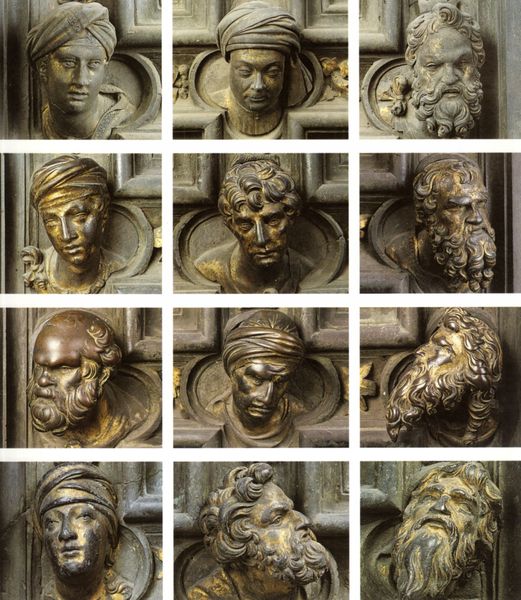
Titel: Nordtür
Künstler: Lorenzo Ghiberti
Standort: Florenz, Baptisterium (EU - I - Toskana)
Schlagwörter: kopf, mann, bewegung, grau, haar, holz, hut, köpfe, mund, männer, nase, ohr, stirn, tür, blick, gebäude, bart, bärte, gesichter, mütze, augen, böse, gesicht, rahmen, stein, hals, kirche, gold, haare, gotik, locken, kopfbedeckung, ecke, bogen, dekoration, detail, glatze, ornamente, metall, bronze, wange, tor, foto, fotografie, eingang, eisen, philosoph, glaube, kunst, schnitzerei, portal, skulpturen, statuen, gotisch, florenz, büsten, jünger, turban, zwölf, vollbärte, kassette, bildhauer, ausschnitte, köln, apostel, mud, fotogrfie, aristoteles, philosophen, büst, unterteilt, köüfe, türbeschläge, platon, bust, geischter, glatzr